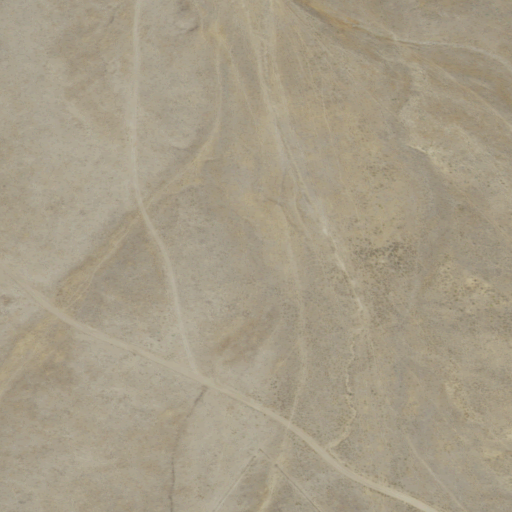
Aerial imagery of depression(s) in Oregon named Hickey Basin containing only grassland